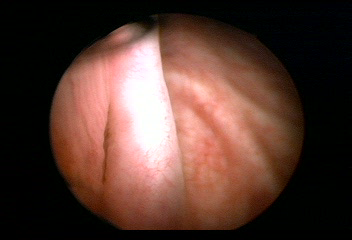
Modality: WLC
Class: Anatomical landmarks
Subclass: UreteralOrifice
Bladder cancer association: No
Annotated structures: Right ureteral orifice